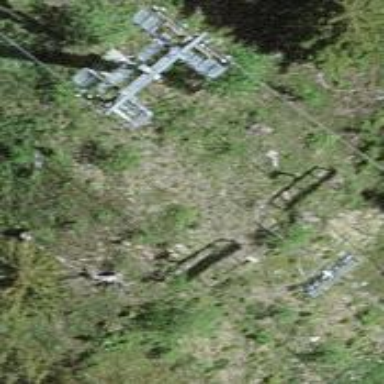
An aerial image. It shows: Pylon used for aerialway.